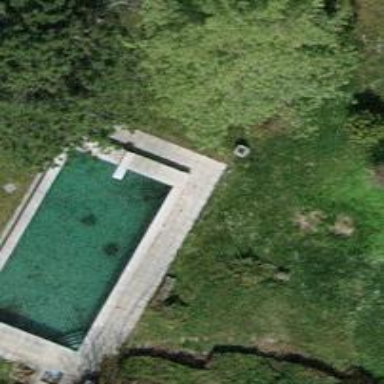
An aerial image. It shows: Swimming pool located in leisure land.